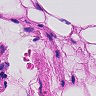
Metastatic tissue present: no